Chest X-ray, AP view. Patient: 35 years old, sex F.
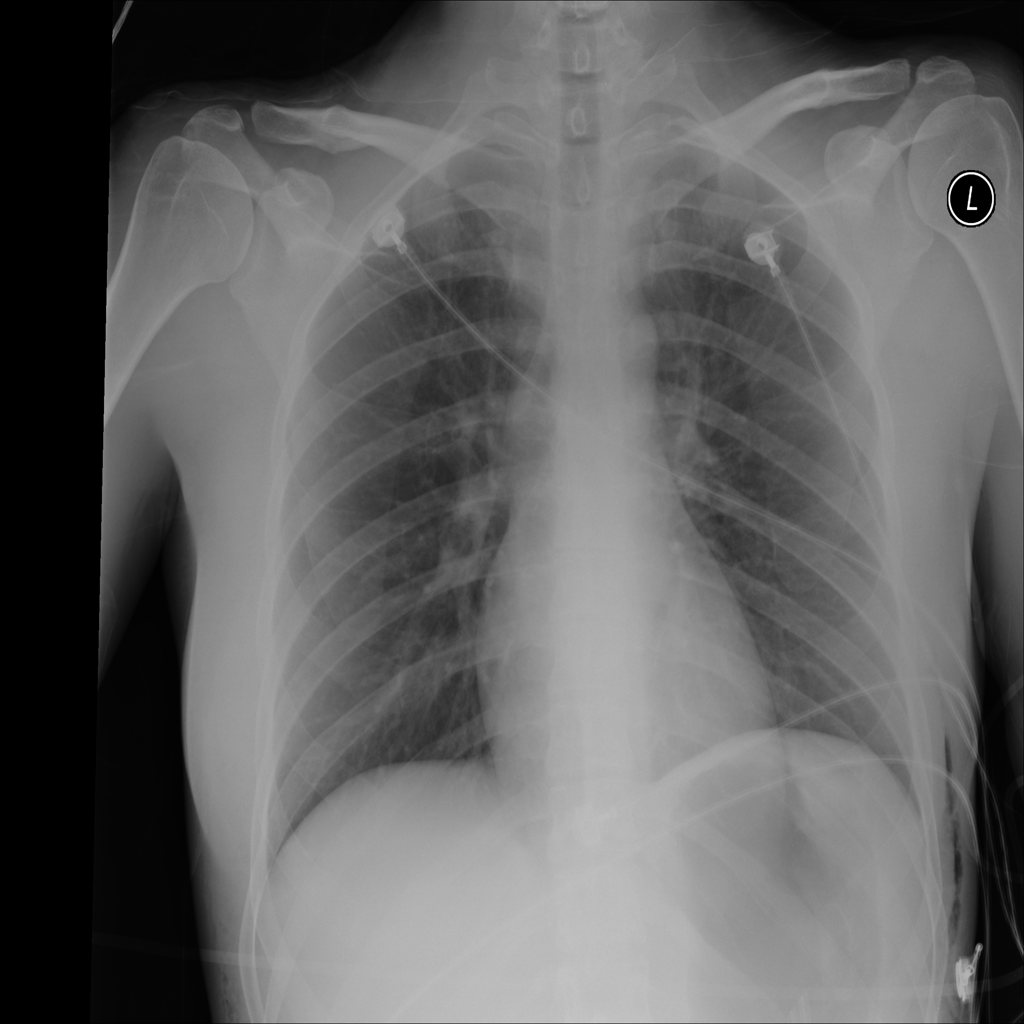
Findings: No Finding